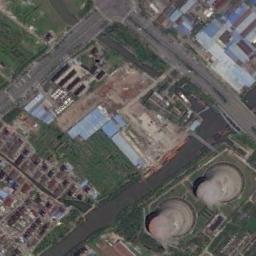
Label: thermal_power_station